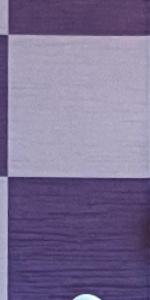
Label: Empty